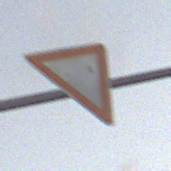
Verkehrszeichen: VorfahrtGewaehren
Umgebung: Outdoor, RoadRail
Tageszeit: SunriseSunset
Wetter: PartlyCloudy
Licht: Natural
Jahreszeit: NotSpecified
Kontrast: LowContrast